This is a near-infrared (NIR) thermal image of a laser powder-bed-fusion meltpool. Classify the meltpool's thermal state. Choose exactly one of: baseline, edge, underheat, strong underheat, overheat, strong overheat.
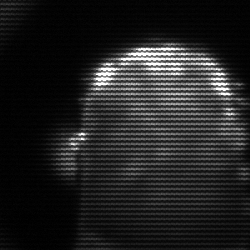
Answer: strong underheat